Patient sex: M
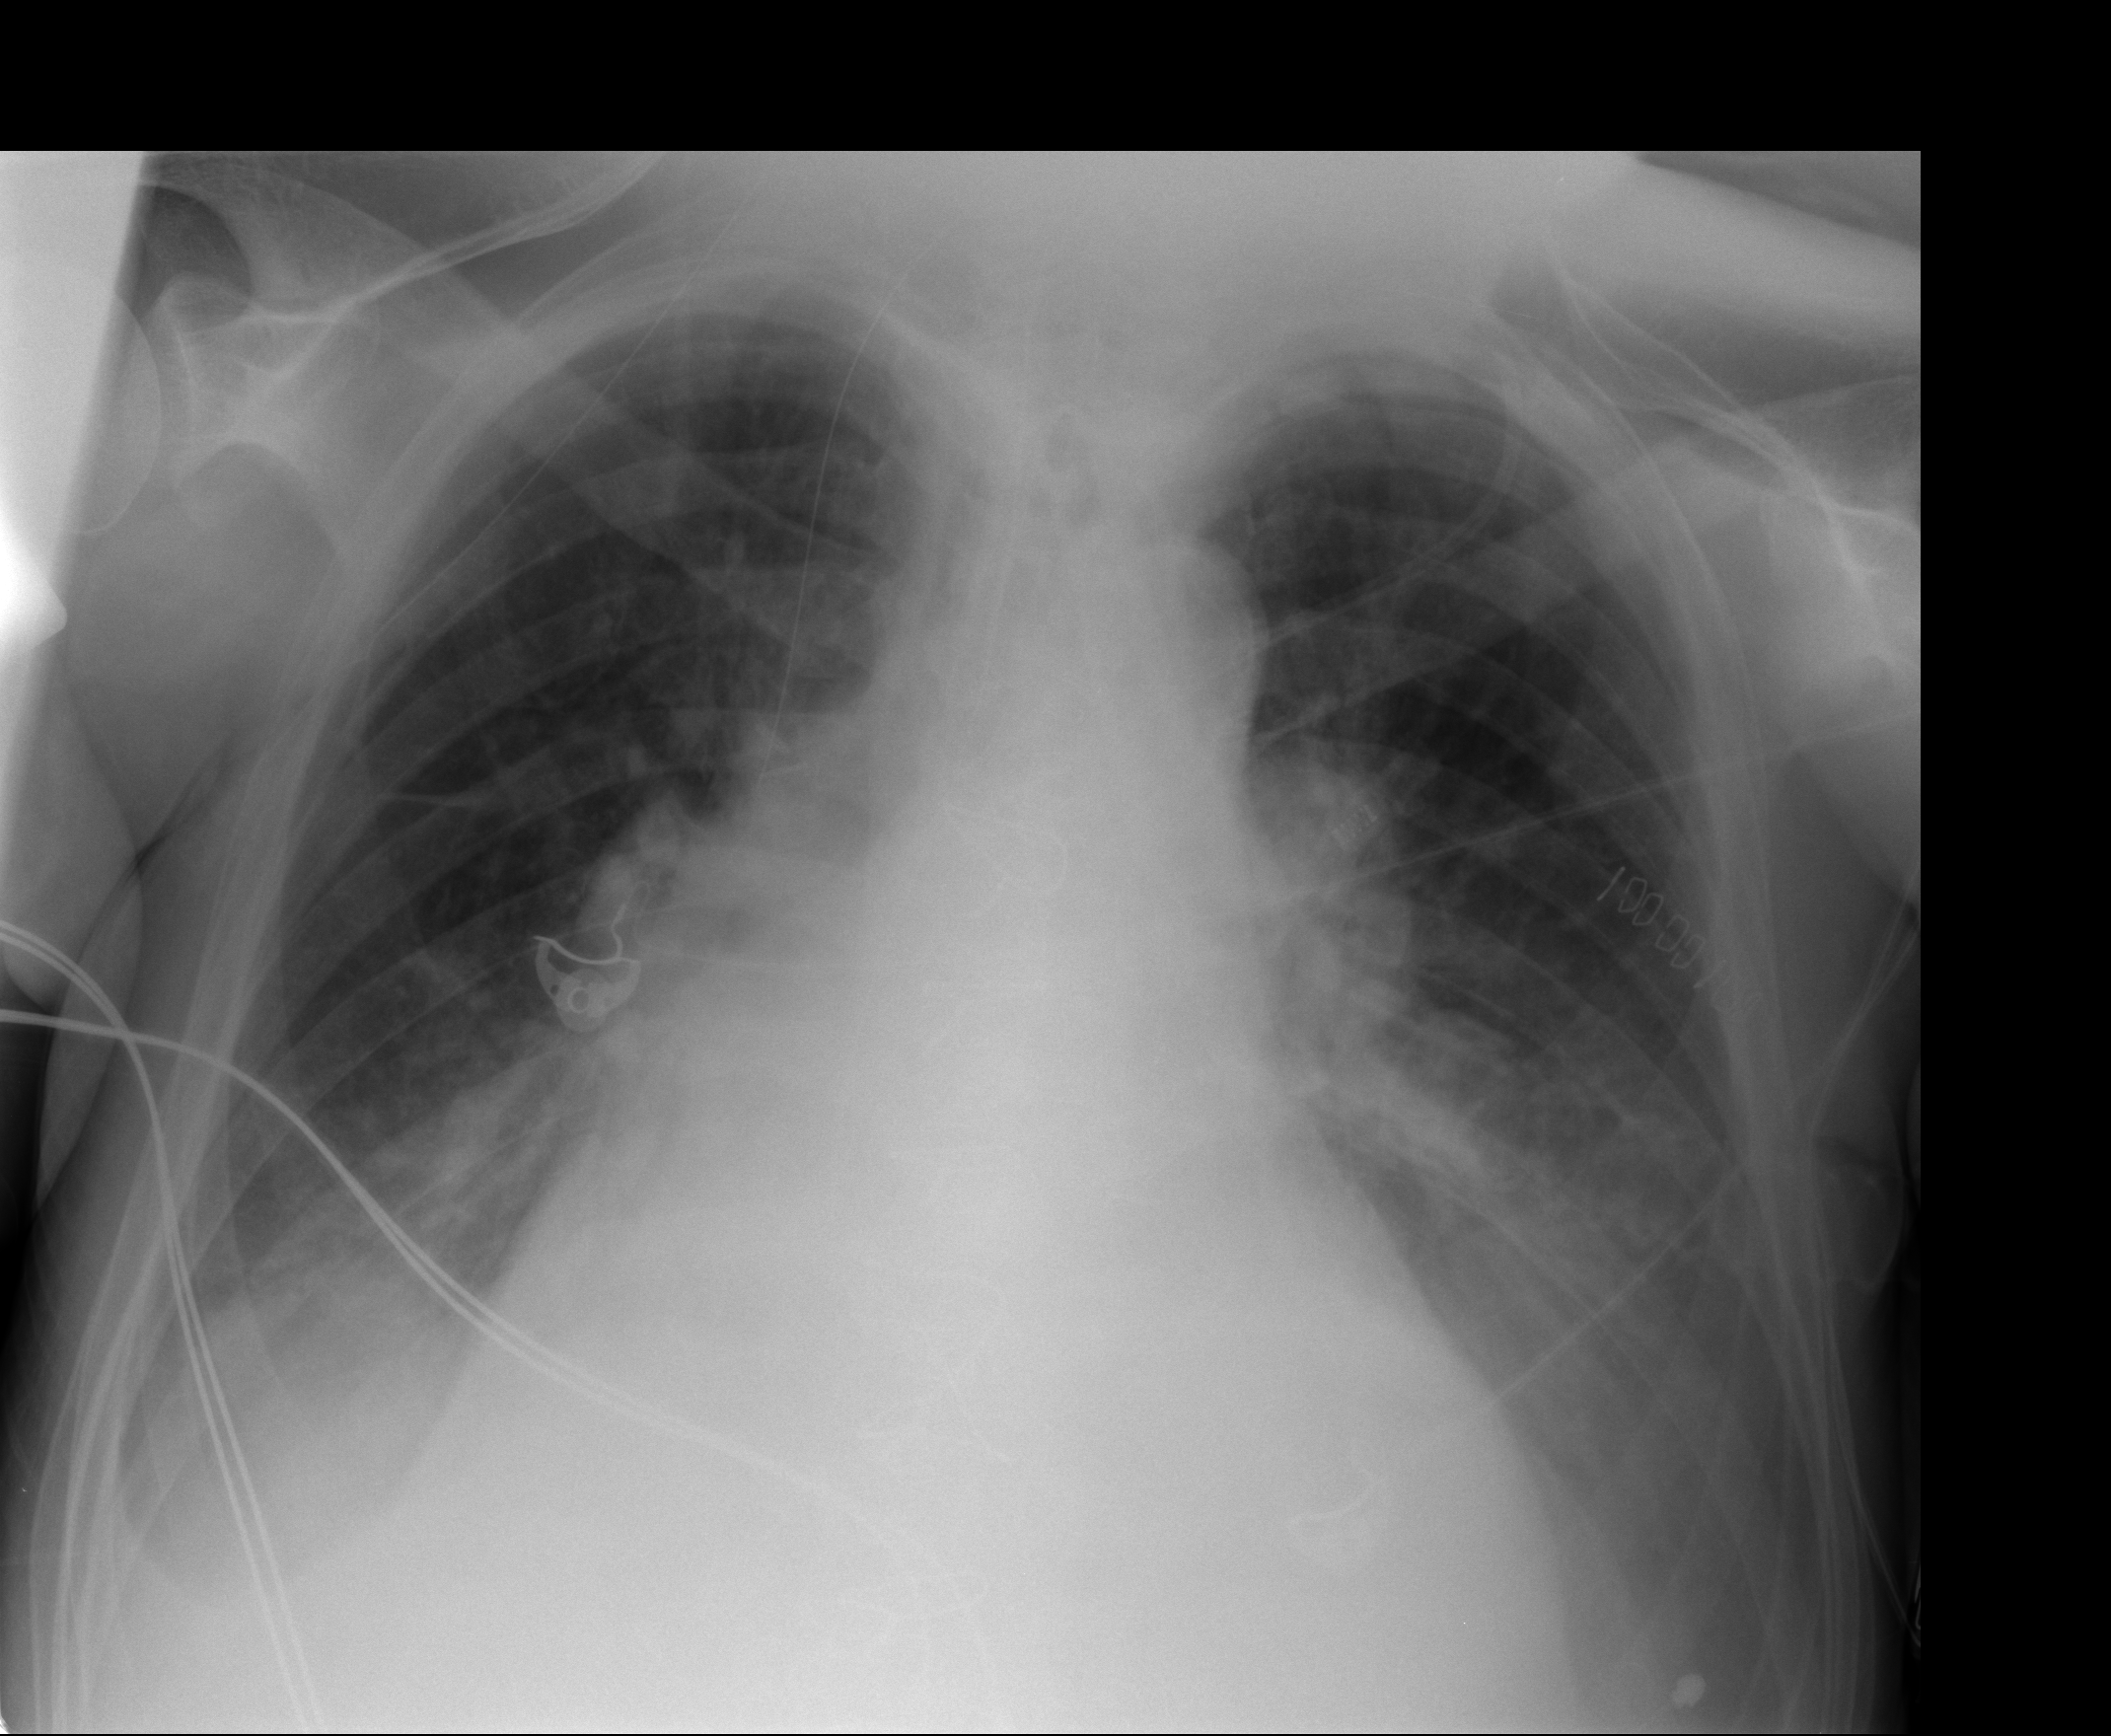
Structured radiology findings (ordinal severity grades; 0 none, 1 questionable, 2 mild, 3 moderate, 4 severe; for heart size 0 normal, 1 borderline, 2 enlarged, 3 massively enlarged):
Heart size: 2
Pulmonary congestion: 0
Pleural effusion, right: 2
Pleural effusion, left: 1
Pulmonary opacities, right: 0
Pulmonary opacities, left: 0
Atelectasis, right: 2
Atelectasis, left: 1